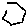
Label: hexagon